Question: I want to detect interaction effects in a dataset and I have written code that creates all the possible combinations of predictors, fits gml models with each pair separately and stores the vital statistics of the model and the model itself.
My dataset is comprised of 100,000 + observations and I want to examine 200,000 + possible pair combinations.
The code runs without errors but the problem is that after the 2,000 th iteration the 60 GB RAM of my PC has been filled (when I begin running the code there are 58 GB of free RAM )

For a reproducible example I will use the mtcars dataset:
'''
data(mtcars)
setDT(mtcars)
predictor_names <- setdiff(names(mtcars) , "am")
combinations <- combn(length(predictor_names) , 2)
combinations <- t(combinations)
combinations <- as.data.frame(combinations)
models_glm <- list()
Coefficients_dt <- data.table(Predictor_1 = character() , Predictor_2 = character(), dev_ratio = numeric() ,
Estimate = numeric(), p.value = numeric())
system.time(
for (i in (1 : (nrow(combinations) - 1 ))) {
# Extracts the index positions of the names of the pairs
#----------------------------------------------------------
m <- combinations[i, 1]
k <- combinations[i, 2]
# Extracts the names of the predictors from a vector that holds them
#------------------------------------------------------------------------
m_name <- predictor_names[m]
k_name <- predictor_names[k]
# Uses the names of the predictors to construct a formula
#------------------------------------------------------------------
formula_glm <- paste0( "am ~ " , m_name, " * " , k_name)
formula_glm <- as.formula(formula_glm )
# Passes the formula to a glm model
#-------------------------------------------------------------------
model <- glm(formula_glm , mtcars, family = "binomial")
# Stores the model to a list
#-------------------------------------------------------------------
models_glm [[ paste0(m_name , "_*_" , k_name)]] <- model
# Calculates the dev.ratio
#---------------------------------------------------------------
residual.deviance <- model$deviance
null.deviance <- model$null.deviance
dev.ratio <- (null.deviance - residual.deviance) / null.deviance
# Extracts the Coefficient estimate and p-value from the model
#-------------------------------------------------------------------
Coefficients_df <- as.data.frame(summary(model)$coefficients)
names(Coefficients_df) <- c("Estimate" , "SE" , "Z", "p.value")
if(dim(Coefficients_df)[1] == 4){
Coefficients_dt <- rbind(Coefficients_dt , data.table(
Predictor_1 = m_name ,
Predictor_2 = k_name,
dev_ratio = dev.ratio,
Estimate = Coefficients_df$Estimate[4] ,
p.value = Coefficients_df$p.value[4]
))
}
}
)
'''
What can I do to overcome this problem?
I.e. I would like to understand the root cause of the problem: What is taking space in RAM? The objects involved are not very large compared to the available RAM. Specifically the Coefficients_dt data.table at the most will become 200,000 row x 5 columns large.
So something else is going on and consumes more and more RAM as the iterations build up in the for-loop.
Next I would like to understand if there is some action I can take in the middle of the execution of the for-loop -- e.g. command nested in an if statement within the for loop-- that would free RAM space while possibly saving any objects that would be removed from the RAM and should be safeguarded.
Your advice will be appreciated.
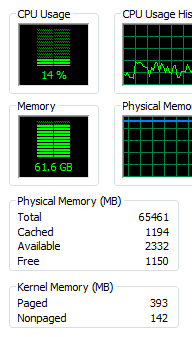
Answer: Consider the following options:
1. Pre-allocate any needed object so instead of expanding it with values iteratively which requires the machine to reallocate space using memory, you assign values to existing elements: models_glm <- vector(mode = "list", length = 45)
In fact, even consider naming the elements beforehand: pnames <- sapply(1:nrow(combinations)-1, function(i){
paste0(predictor_names[combinations[i,1]], "_*_",
predictor_names[combinations[i,2]])
})
models_glm <- setNames(vector(mode="list", length=45), pnames)
2. Use data.table::rbindlist() to row bind a list of data tables into one large dataframe in one call instead of expanding dataframe row by row inside a loop. Below uses lapply returning an object equal to length of input. Also, notice empty datatable to avoid NULL returns, left out of rbindlist: dTList <- lapply(seq(nrow(combinations)-1), function(i) {
#... same as above
# use <<- operator to update environment object outside function
models_glm[[paste0(m_name, "_*_", k_name)]] <<- model
#...
Coefficients_df <- setNames(as.data.frame(summary(model)$coefficients),
c("Estimate", "SE", "Z", "p.value"))
if(dim(Coefficients_df)[1] == 4){
data.table(
Predictor_1 = m_name ,
Predictor_2 = k_name,
dev_ratio = dev.ratio,
Estimate = Coefficients_df$Estimate[4],
p.value = Coefficients_df$p.value[4]
)
} else {
# RETURN EMPTY DT
data.table(
Predictor_1 = character(),
Predictor_2 = character(),
dev_ratio = numeric(),
Estimate = numeric(),
p.value = numeric()
)
}
})
coefficients <- data.table::rbindlist(dTlist)
rm(dTlist)
gc()
3. Finally, for large operations that do not need design/programming work, consider using the automated Rscript.exe over RStudio or Rgui as these later programs require additional resources. Below is a command line that can run from PowerShell, CMD prompt, or batch (.bat) file assuming Rscript is an environment PATH variable: Rscript "C:\Path\To\ModelCoefficientDataBuild.R"
Specifically, RStudio's rsession.exe on Windows tends to not release memory back to OS once it obtains it until the session is over. See RStudio forum posts on subject. Of course be sure to save your needed objects to disk for use later: saveRDS(coefficients, "coefficients_datatable.rds")